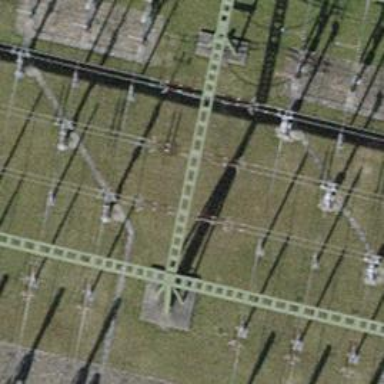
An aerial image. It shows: Insulator used in power systems.